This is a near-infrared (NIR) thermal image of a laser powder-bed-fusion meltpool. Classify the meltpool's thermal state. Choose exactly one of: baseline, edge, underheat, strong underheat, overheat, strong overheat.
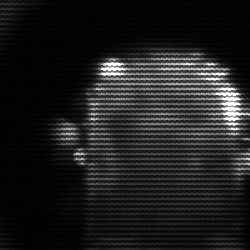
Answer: baseline